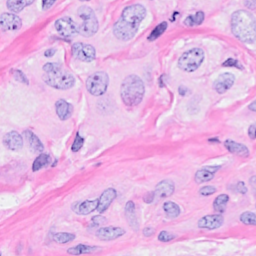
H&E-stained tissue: Breast